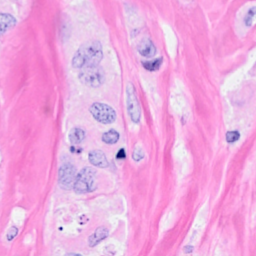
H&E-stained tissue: Breast